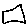
Label: square